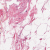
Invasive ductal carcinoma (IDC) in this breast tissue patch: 0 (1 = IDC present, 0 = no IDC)